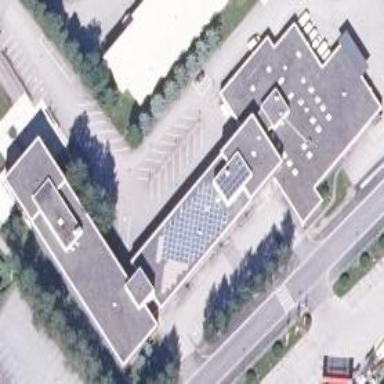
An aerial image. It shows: Public building.